Interaction volume radius: 5 \u00c5
Interaction volume height: 20 \u00c5
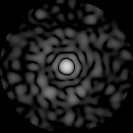
Disorder parameter: 0.8315